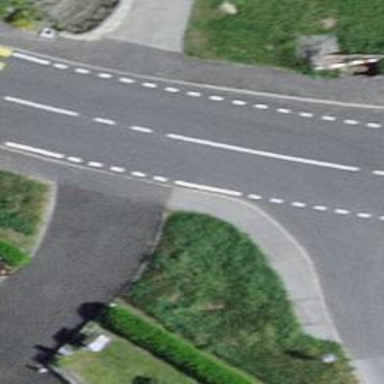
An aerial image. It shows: Uncontrolled zebra crossing on the road.